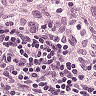
Metastatic tissue present: no